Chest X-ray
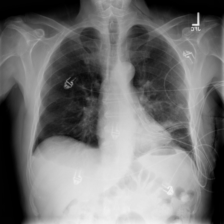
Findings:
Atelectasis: positive
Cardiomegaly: negative
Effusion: negative
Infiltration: negative
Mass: negative
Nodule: negative
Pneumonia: negative
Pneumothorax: negative
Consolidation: negative
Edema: negative
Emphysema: positive
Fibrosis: negative
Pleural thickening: negative
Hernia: negative